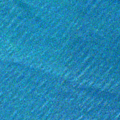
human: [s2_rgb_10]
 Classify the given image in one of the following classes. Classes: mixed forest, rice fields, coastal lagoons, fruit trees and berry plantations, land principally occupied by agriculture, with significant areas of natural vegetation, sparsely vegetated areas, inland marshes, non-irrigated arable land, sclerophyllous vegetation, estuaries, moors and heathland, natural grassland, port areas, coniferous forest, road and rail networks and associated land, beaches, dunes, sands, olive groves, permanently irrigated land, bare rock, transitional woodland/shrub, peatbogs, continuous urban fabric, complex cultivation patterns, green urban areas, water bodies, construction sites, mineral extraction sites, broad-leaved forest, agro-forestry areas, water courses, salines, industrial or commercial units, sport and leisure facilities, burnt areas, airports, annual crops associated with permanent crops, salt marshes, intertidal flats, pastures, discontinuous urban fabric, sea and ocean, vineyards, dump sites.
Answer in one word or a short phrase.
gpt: sea and ocean